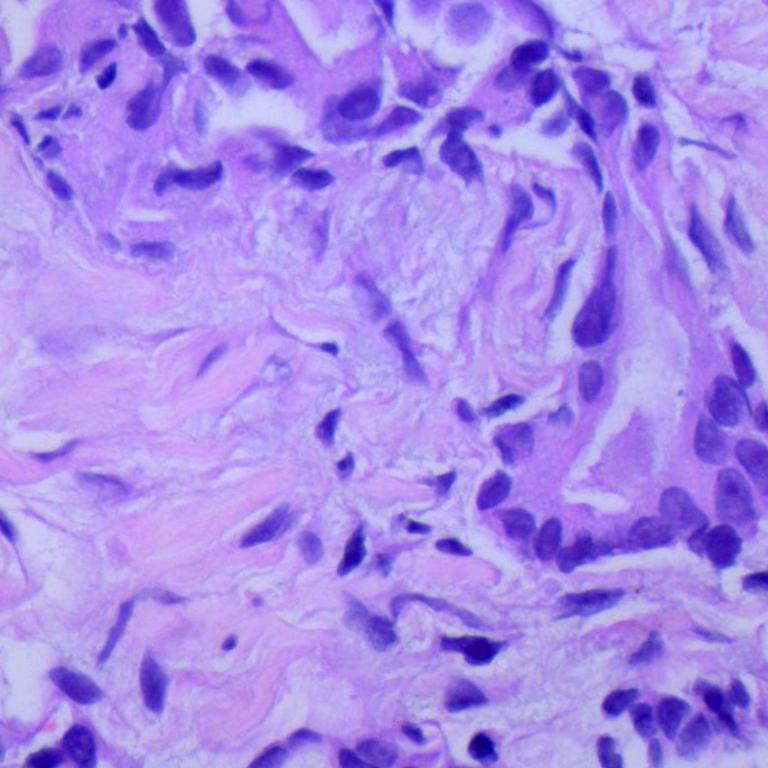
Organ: lung
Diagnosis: adenocarcinomas